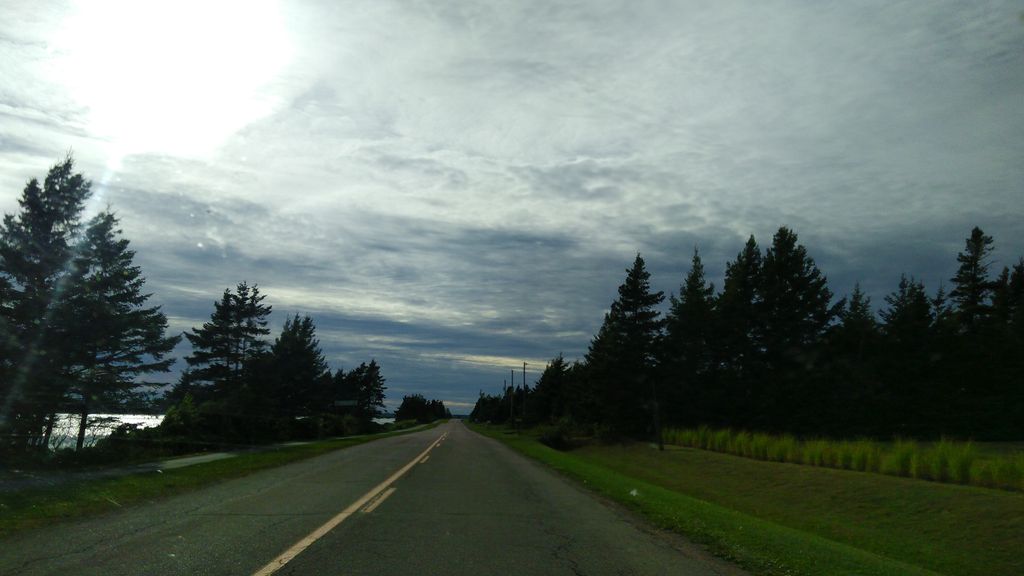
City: charlottetown